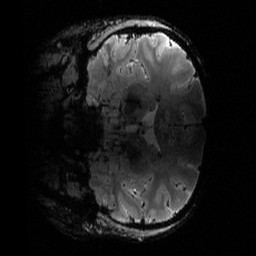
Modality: T2starw
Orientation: coronal
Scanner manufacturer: siemens
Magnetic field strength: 6.98 T
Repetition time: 3.7 s
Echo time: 0.016 s